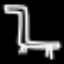
Label: leaf